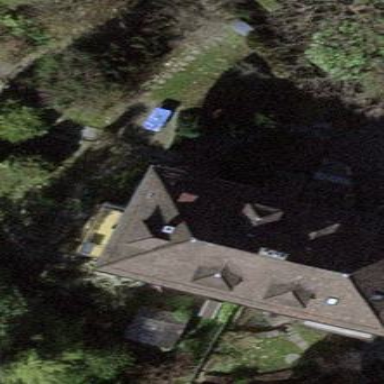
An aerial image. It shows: Building with hipped roof shape.